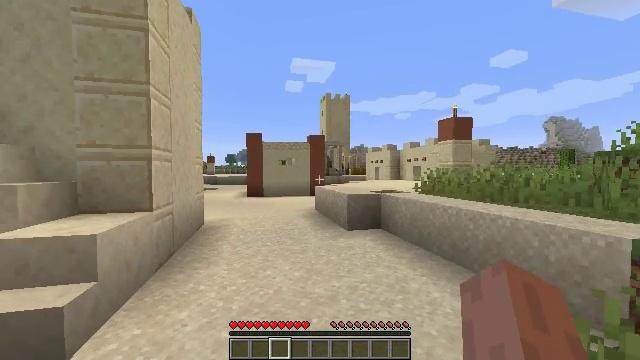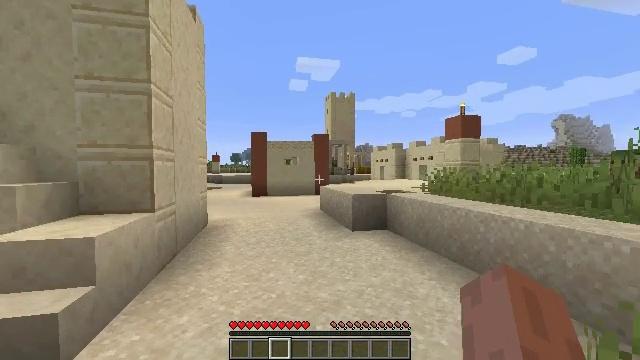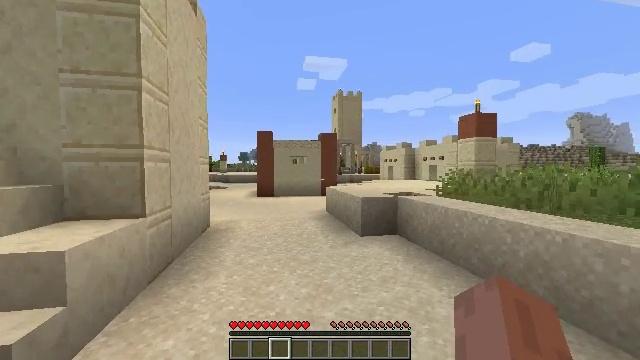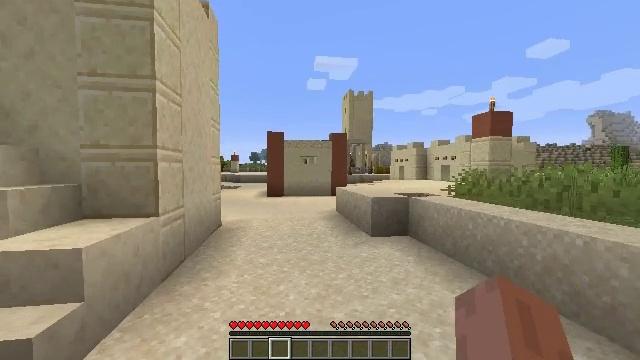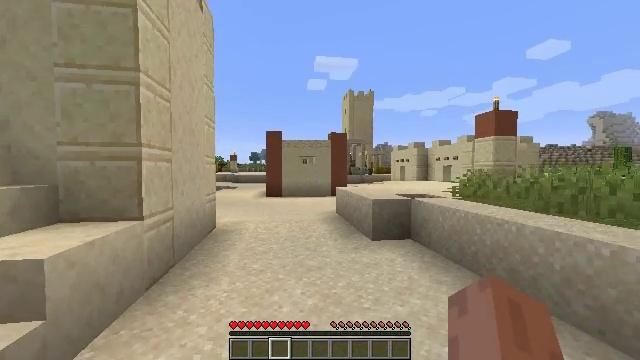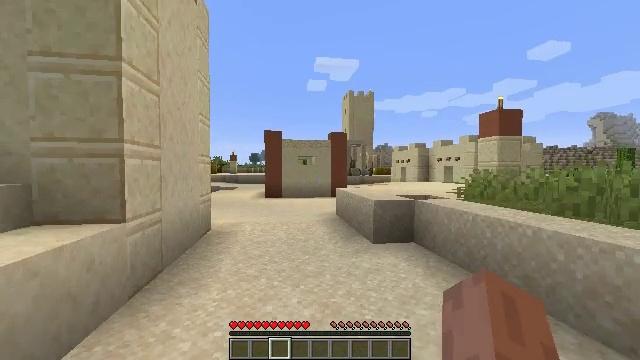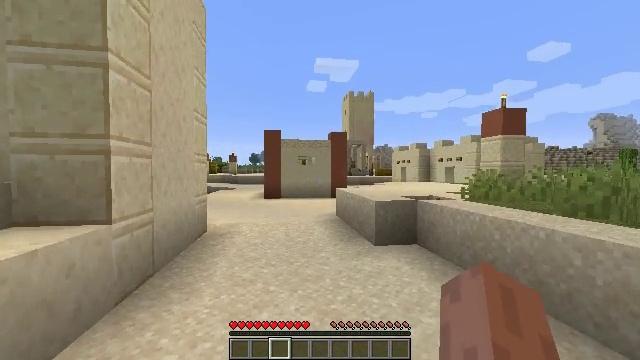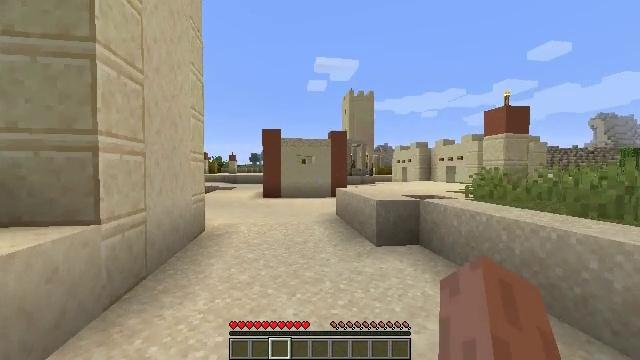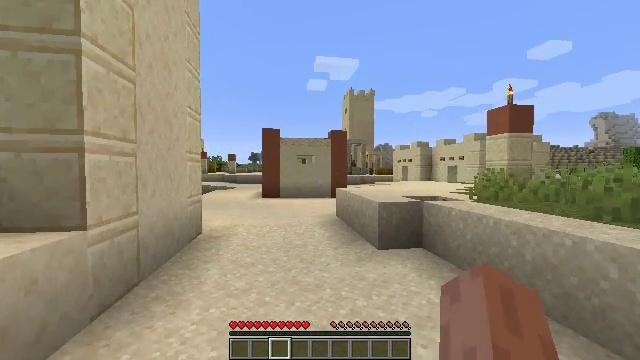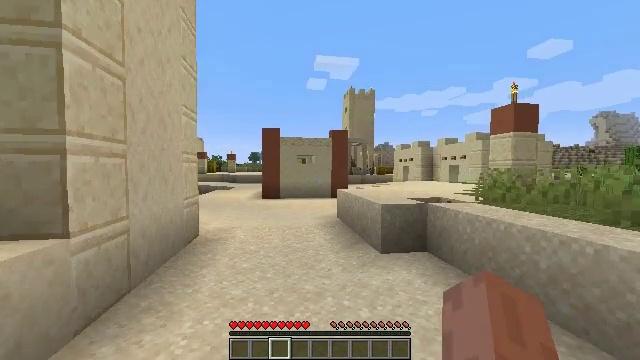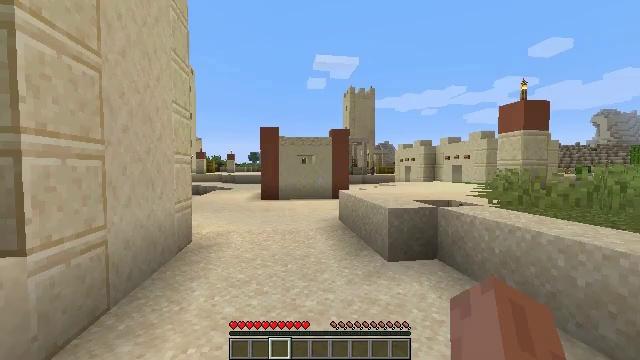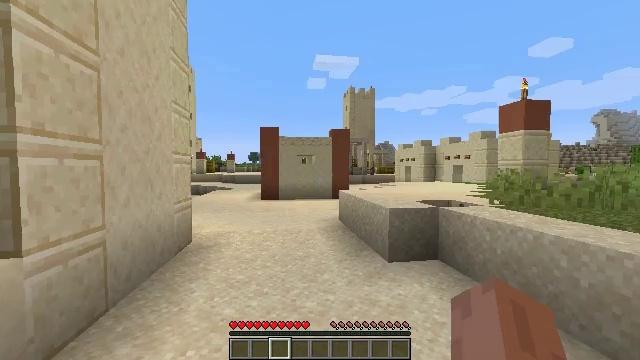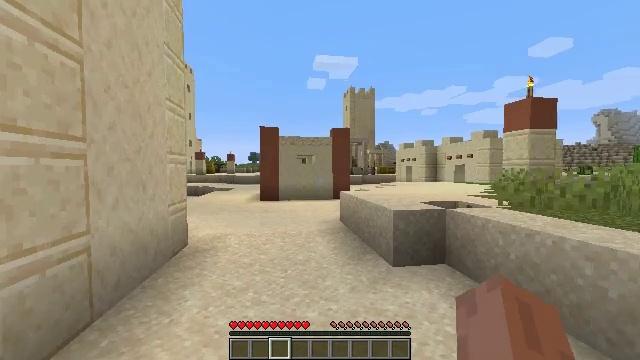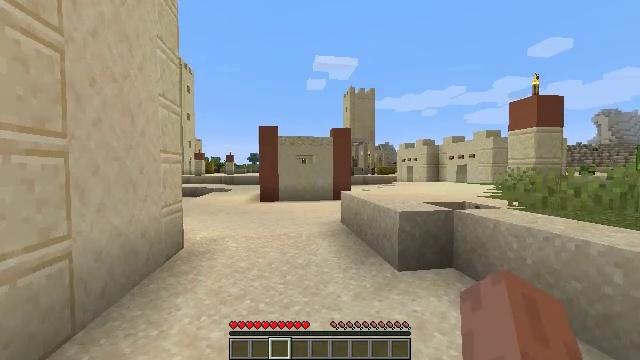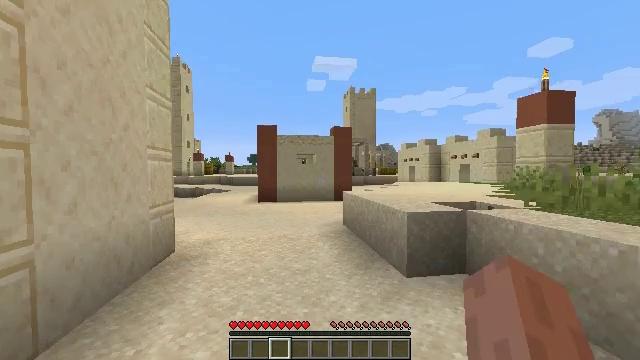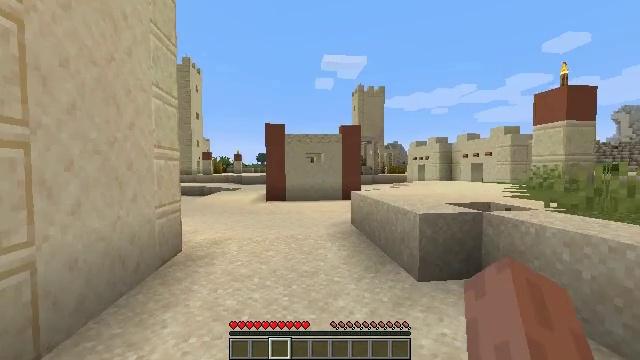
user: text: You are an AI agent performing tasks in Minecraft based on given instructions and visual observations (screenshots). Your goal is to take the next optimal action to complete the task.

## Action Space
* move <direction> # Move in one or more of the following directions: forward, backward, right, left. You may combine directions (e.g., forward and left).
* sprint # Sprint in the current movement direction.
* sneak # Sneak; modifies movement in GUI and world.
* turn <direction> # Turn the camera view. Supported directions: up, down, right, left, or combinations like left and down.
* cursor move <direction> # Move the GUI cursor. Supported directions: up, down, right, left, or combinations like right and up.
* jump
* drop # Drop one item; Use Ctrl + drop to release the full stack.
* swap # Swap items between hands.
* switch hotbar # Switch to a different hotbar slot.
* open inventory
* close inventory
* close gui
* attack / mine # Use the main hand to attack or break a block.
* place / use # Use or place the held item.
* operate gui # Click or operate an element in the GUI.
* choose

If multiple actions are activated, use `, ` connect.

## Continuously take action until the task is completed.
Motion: motion action
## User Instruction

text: Gather sea pickles from coral reefs.
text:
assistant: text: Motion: move forward, turn left, attack / mine
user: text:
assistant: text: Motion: move forward, turn left, attack / mine
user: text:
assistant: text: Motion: move forward, turn left, attack / mine
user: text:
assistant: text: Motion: move forward, attack / mine
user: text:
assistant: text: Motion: move forward, attack / mine
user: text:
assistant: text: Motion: move forward, attack / mine
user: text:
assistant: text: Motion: move forward, attack / mine
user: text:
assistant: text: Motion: move forward, attack / mine
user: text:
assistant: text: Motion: move forward, attack / mine
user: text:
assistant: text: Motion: move forward, attack / mine
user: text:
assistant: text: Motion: move forward, attack / mine
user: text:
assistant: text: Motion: move forward, attack / mine
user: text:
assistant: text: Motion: move forward, attack / mine
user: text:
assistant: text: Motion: move forward, attack / mine
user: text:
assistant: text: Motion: move forward, turn left, attack / mine
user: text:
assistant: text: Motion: move forward, attack / mine
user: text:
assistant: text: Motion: move forward, turn left, attack / mine
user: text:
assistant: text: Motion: move forward, turn left, attack / mine
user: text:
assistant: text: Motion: move forward, turn left, attack / mine
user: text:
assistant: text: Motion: move forward, attack / mine
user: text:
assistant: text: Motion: move forward, turn left, attack / mine
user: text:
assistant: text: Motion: move forward, attack / mine
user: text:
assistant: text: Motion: move forward, attack / mine
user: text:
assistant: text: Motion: move forward, attack / mine
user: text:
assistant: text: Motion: move forward, attack / mine
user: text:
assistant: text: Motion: move forward, attack / mine
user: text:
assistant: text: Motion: move forward, attack / mine
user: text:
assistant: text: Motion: move forward, attack / mine
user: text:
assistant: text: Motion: move forward, attack / mine
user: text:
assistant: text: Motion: move forward, attack / mine